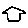
Label: house